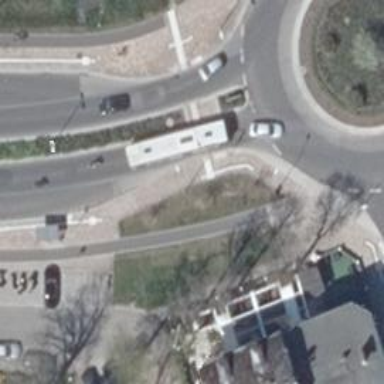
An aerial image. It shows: Unmarked crossing on the road.